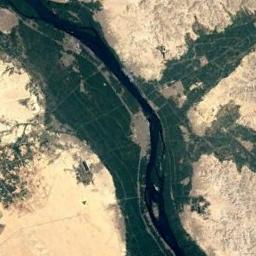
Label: river